Question: We have different environments dev,test,stage and production.
I am in the process of creating a MVC 5 web site. I would like to enable authentication by using the On - Premises
as can be seen in the picture. I have a couple of questions regarding how to do this.
1) First we have different URl's (For AD groups webservice) for Dev,Test and staging and production domains so how do I go about changing them ?
2) How can i only allow access for say AD group "XYZ" only and not all the AD groups.
Web.Config is as below
'''
<?xml version="1.0" encoding="utf-8"?>
<!--
For more information on how to configure your ASP.NET application, please visit
http://go.microsoft.com/fwlink/?LinkId=301880
-->
<configuration>
<configSections>
<!-- For more information on Entity Framework configuration, visit http://go.microsoft.com/fwlink/?LinkID=237468 -->
<section name="entityFramework" type="System.Data.Entity.Internal.ConfigFile.EntityFrameworkSection, EntityFramework, Version=6.0.0.0, Culture=neutral, PublicKeyToken=b77a5c561934e089" requirePermission="false" />
</configSections>
<connectionStrings>
<add name="DefaultConnection" connectionString="Data Source=(LocalDb)11.0;AttachDbFilename=|DataDirectory|spnet-XXXUI-20150227085512.mdf;Initial Catalog=aspnet-XXXUI-20150227085512;Integrated Security=True"
providerName="System.Data.SqlClient" />
</connectionStrings>
<appSettings>
<add key="webpages:Version" value="3.0.0.0" />
<add key="webpages:Enabled" value="false" />
<add key="ClientValidationEnabled" value="true" />
<add key="UnobtrusiveJavaScriptEnabled" value="true" />
</appSettings>
<location path="Account">
<system.web>
<authorization>
<allow users="*" />
</authorization>
</system.web>
</location>
<system.web>
<authorization>
<deny users="?" />
</authorization>
<compilation debug="true" targetFramework="4.5.1" />
<httpRuntime targetFramework="4.5.1" />
</system.web>
<system.webServer>
<handlers>
<remove name="ExtensionlessUrlHandler-Integrated-4.0" />
<remove name="OPTIONSVerbHandler" />
<remove name="TRACEVerbHandler" />
<add name="ExtensionlessUrlHandler-Integrated-4.0" path="*." verb="*" type="System.Web.Handlers.TransferRequestHandler" preCondition="integratedMode,runtimeVersionv4.0" />
</handlers>
</system.webServer>
<runtime>
<assemblyBinding xmlns="urn:schemas-microsoft-com:asm.v1">
<dependentAssembly>
<assemblyIdentity name="Newtonsoft.Json" culture="neutral" publicKeyToken="30ad4fe6b2a6aeed" />
<bindingRedirect oldVersion="0.0.0.0-6.0.0.0" newVersion="6.0.0.0" />
</dependentAssembly>
<dependentAssembly>
<assemblyIdentity name="System.Web.Helpers" publicKeyToken="31bf3856ad364e35" />
<bindingRedirect oldVersion="1.0.0.0-3.0.0.0" newVersion="3.0.0.0" />
</dependentAssembly>
<dependentAssembly>
<assemblyIdentity name="System.Web.Mvc" publicKeyToken="31bf3856ad364e35" />
<bindingRedirect oldVersion="1.0.0.0-5.2.0.0" newVersion="5.2.0.0" />
</dependentAssembly>
<dependentAssembly>
<assemblyIdentity name="System.Web.Optimization" publicKeyToken="31bf3856ad364e35" />
<bindingRedirect oldVersion="1.0.0.0-1.1.0.0" newVersion="1.1.0.0" />
</dependentAssembly>
<dependentAssembly>
<assemblyIdentity name="System.Web.WebPages" publicKeyToken="31bf3856ad364e35" />
<bindingRedirect oldVersion="1.0.0.0-3.0.0.0" newVersion="3.0.0.0" />
</dependentAssembly>
<dependentAssembly>
<assemblyIdentity name="WebGrease" publicKeyToken="31bf3856ad364e35" />
<bindingRedirect oldVersion="1.0.0.0-1.5.2.14234" newVersion="1.5.2.14234" />
</dependentAssembly>
</assemblyBinding>
</runtime>
<entityFramework>
<defaultConnectionFactory type="System.Data.Entity.Infrastructure.SqlConnectionFactory, EntityFramework" />
<providers>
<provider invariantName="System.Data.SqlClient" type="System.Data.Entity.SqlServer.SqlProviderServices, EntityFramework.SqlServer" />
</providers>
</entityFramework>
</configuration>
'''
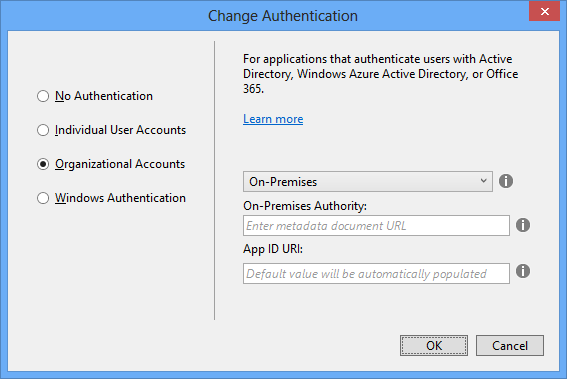
Answer: The On-Premise Authority URL is just stored in the webconfig along with the Realm and Audience.
'''
<appSettings>
<add key="ida:FederationMetadataLocation" value="https://fs.myDomain.com/federationmetadata.xml" />
<add key="ida:Realm" value="https://localhost:123/" />
<add key="ida:AudienceUri" value="https://localhost:123/" />
</appSettings>
'''
If you have ADFS set up as a claims provider then your groups will be a part of your identity on login. These claims would have been set up when you created the relying trust party that told your AD server that it's okay to issue stuff to your application. At that point you just query your claims token in MVC for the groups you want.